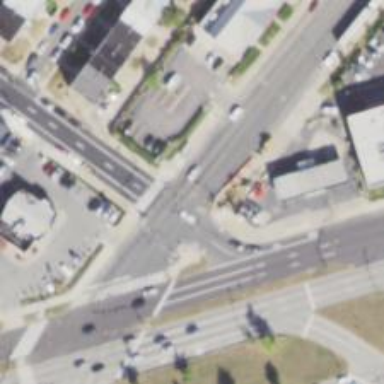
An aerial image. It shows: Marked crossing on footway.